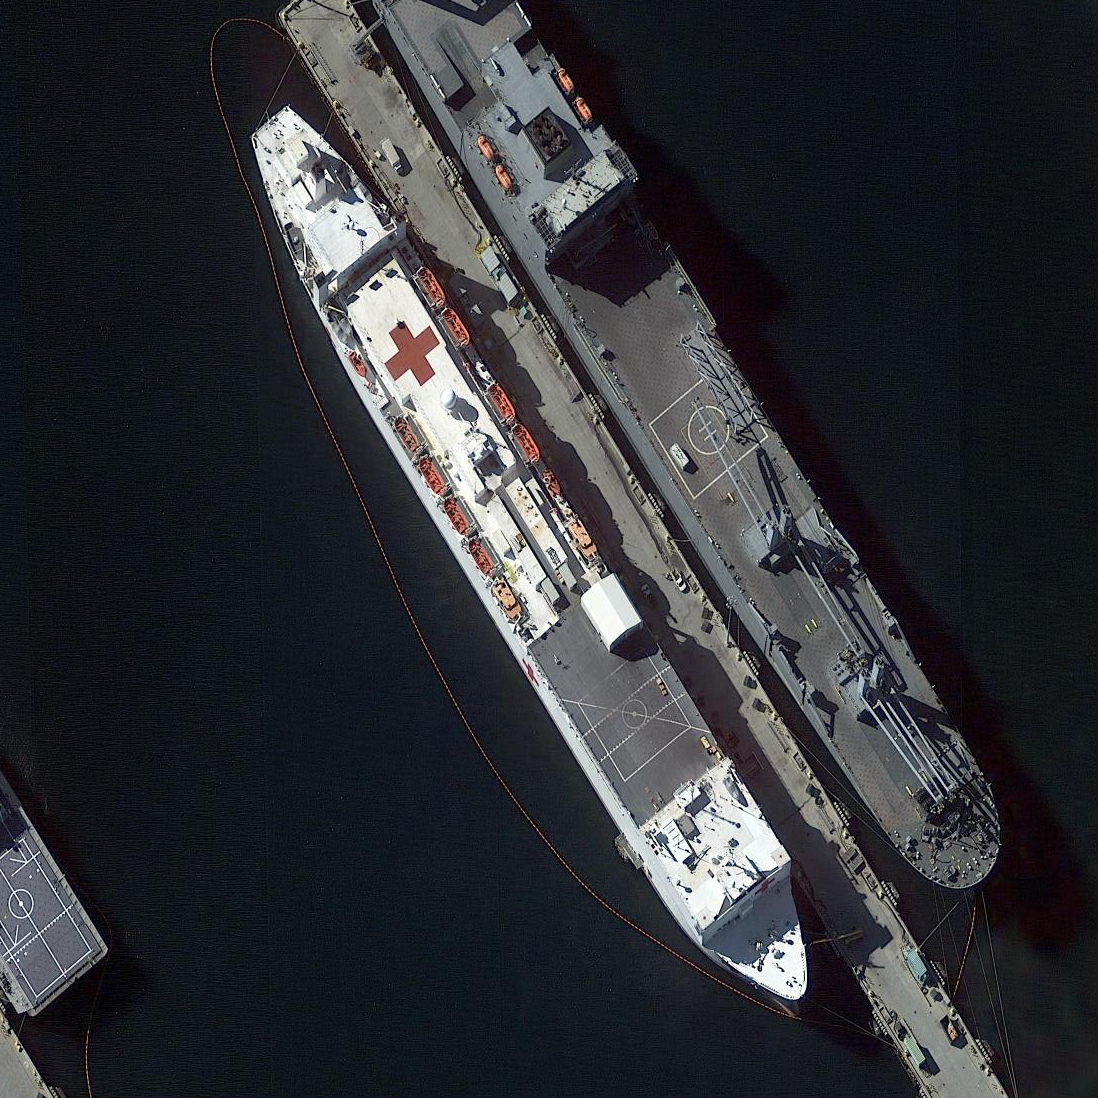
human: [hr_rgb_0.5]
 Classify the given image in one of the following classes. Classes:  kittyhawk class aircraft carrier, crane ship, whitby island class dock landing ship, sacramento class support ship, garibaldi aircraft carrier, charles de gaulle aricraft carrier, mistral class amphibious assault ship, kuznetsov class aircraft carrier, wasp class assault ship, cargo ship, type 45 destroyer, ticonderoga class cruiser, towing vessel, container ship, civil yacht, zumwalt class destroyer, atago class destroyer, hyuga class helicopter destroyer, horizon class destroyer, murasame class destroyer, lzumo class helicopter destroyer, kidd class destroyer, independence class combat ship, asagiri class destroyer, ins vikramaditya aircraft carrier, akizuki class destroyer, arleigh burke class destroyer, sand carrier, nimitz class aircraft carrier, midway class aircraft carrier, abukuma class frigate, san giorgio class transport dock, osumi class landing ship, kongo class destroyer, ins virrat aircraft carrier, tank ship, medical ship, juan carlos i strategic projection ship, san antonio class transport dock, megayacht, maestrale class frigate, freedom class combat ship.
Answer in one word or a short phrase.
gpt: Medical ship